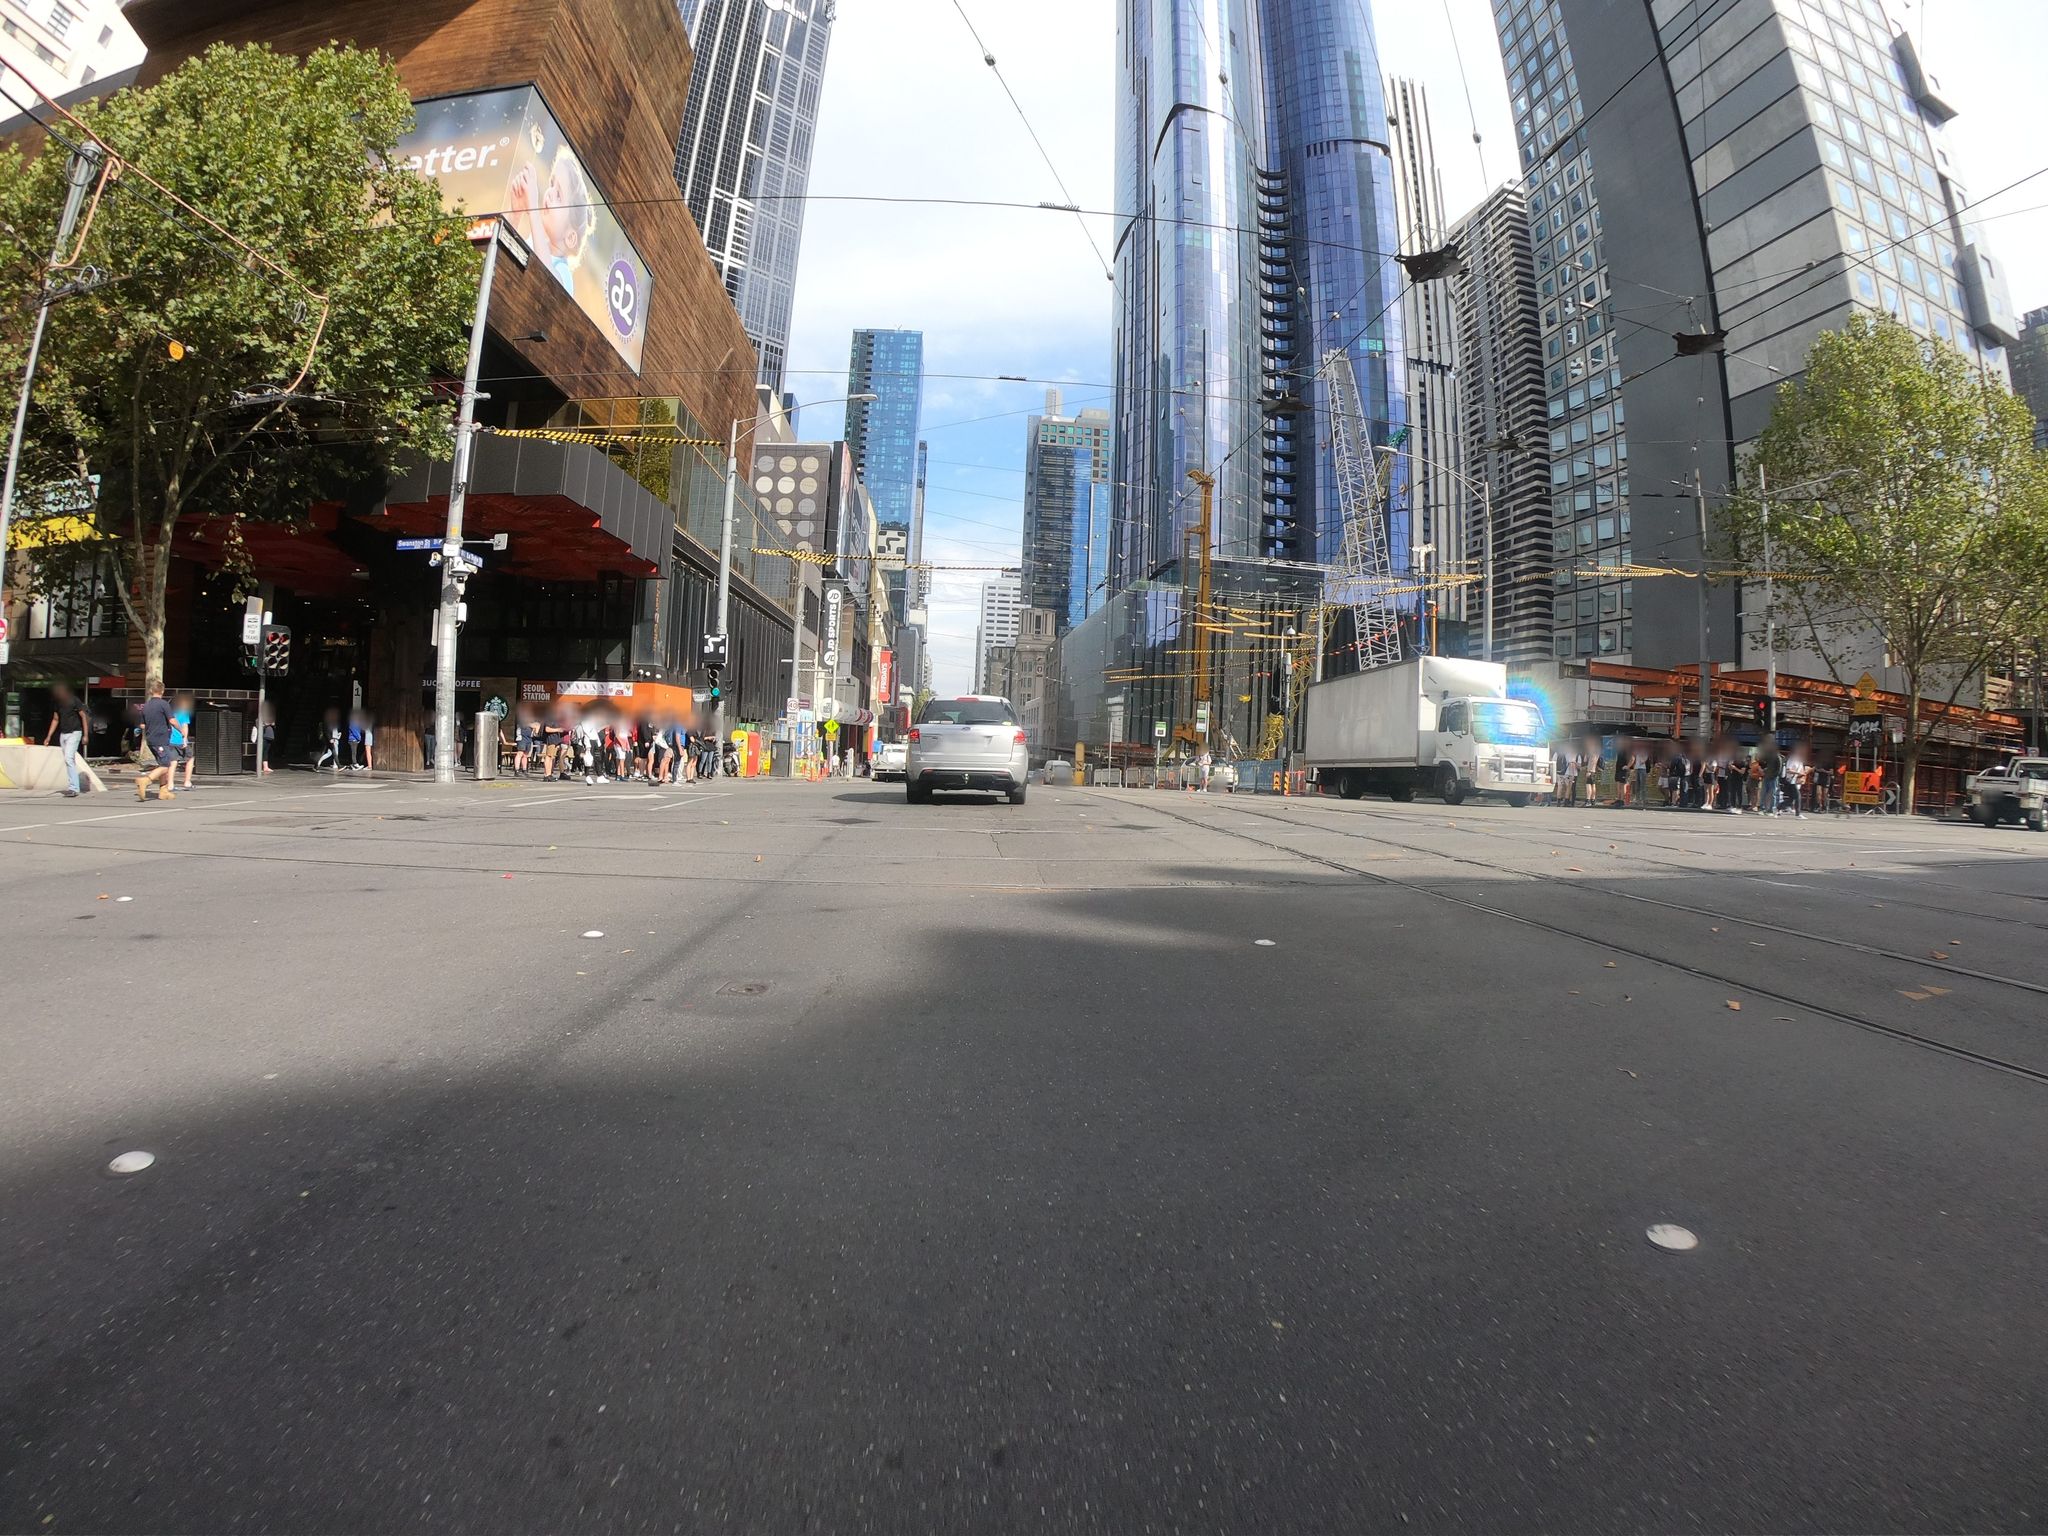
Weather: clear
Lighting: day
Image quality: good
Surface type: cycling surface
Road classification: unclassified
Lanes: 2
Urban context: urban centre
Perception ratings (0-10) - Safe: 3.58, Lively: 8.15, Beautiful: 1.6, Boring: 5.56, Depressing: 5.65, Wealthy: 5.89